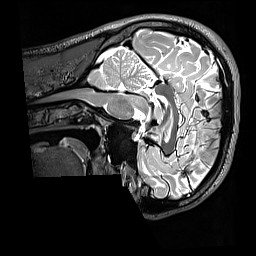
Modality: T2w
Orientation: sagittal
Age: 21
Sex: male
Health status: healthy
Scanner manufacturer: siemens
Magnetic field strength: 3 T
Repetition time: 3.2 s
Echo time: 0.568 s